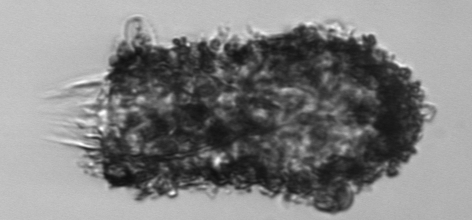
Label: Tintinnidium_mucicola